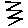
Label: zigzag